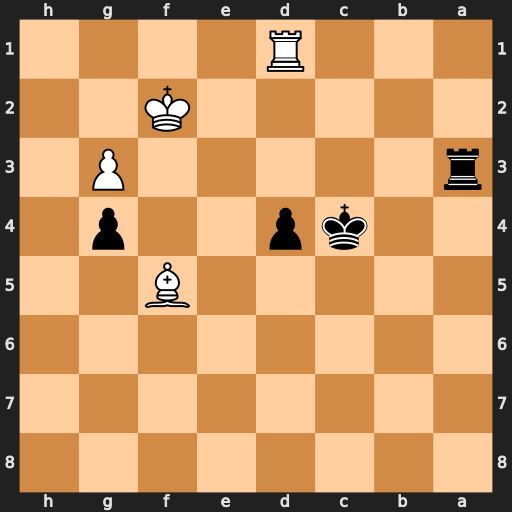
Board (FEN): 8/8/8/5B2/2kp2p1/r5P1/5K2/3R4
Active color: b
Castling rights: -
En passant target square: -
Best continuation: Rf3+ Ke2 Rxf5 Rc1+ Kd5